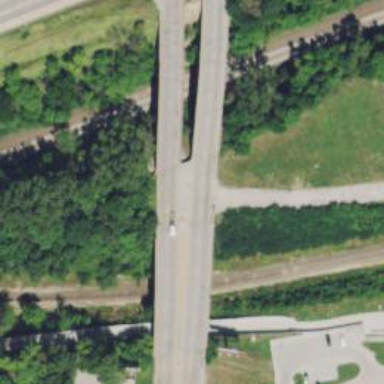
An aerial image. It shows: Bridge.